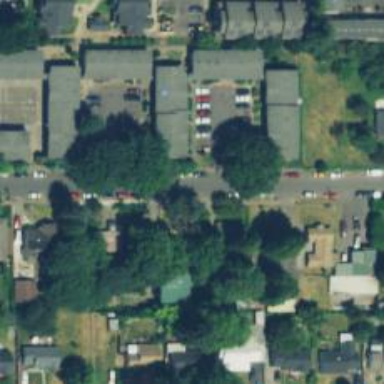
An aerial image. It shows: Residential road with sidewalk on the left side.